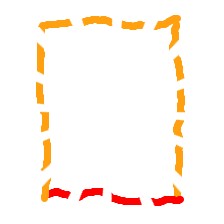
Shape: rectangle